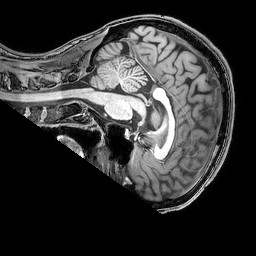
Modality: T1w
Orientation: sagittal
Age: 18
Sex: male